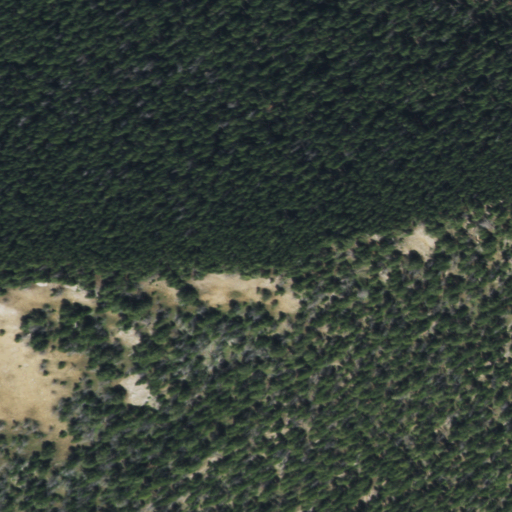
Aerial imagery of mountain in Wyoming named Bear Mountain containing evergreen forest, grassland, and shrub